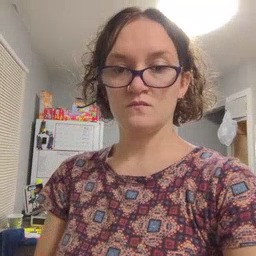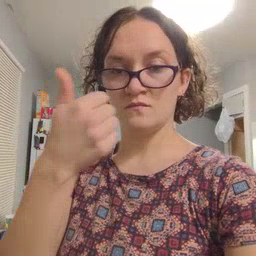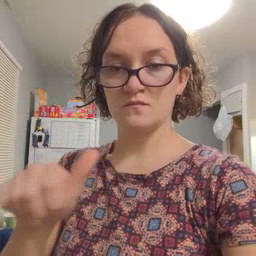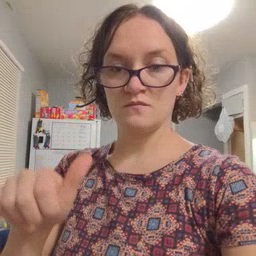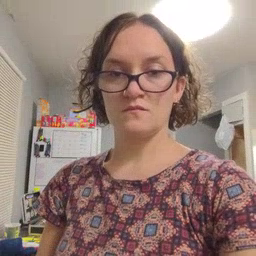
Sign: any